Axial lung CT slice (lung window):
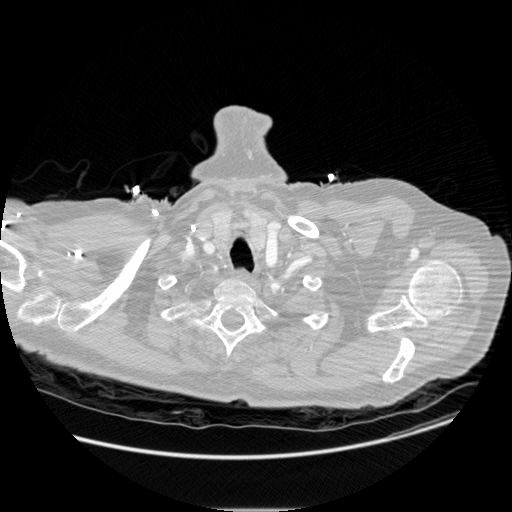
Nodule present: no